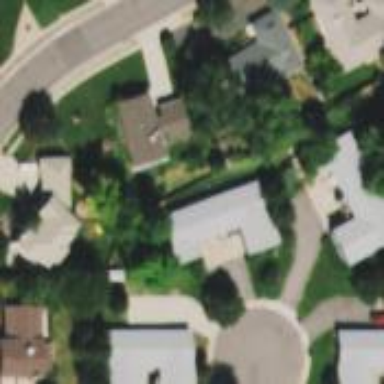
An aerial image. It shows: Residential area composed of single-family homes.